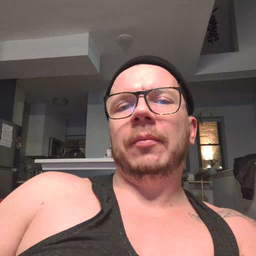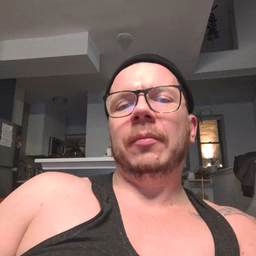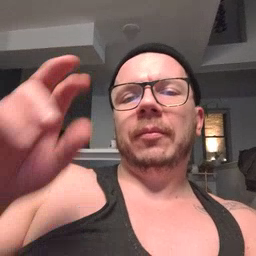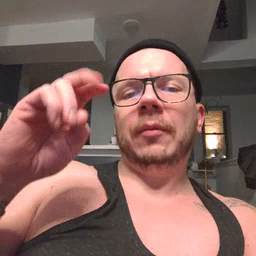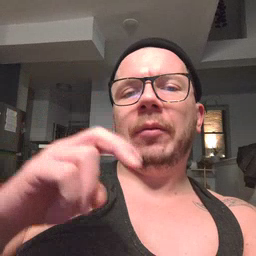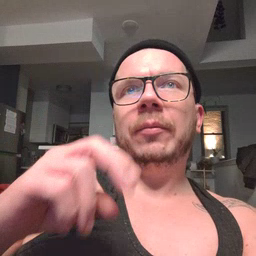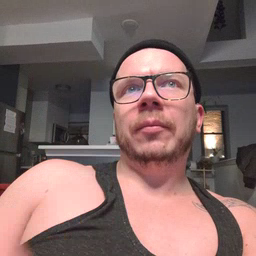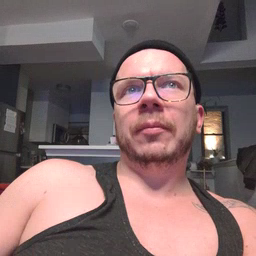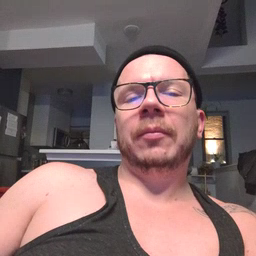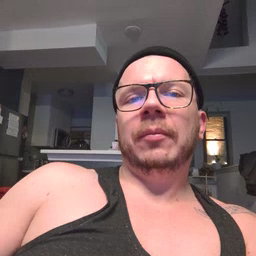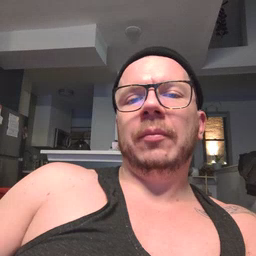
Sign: stairs